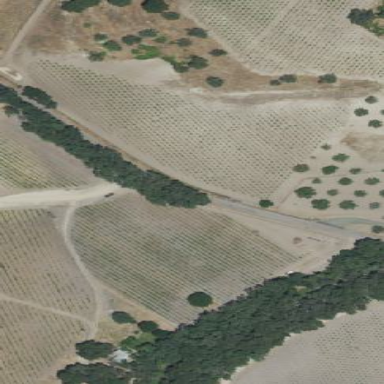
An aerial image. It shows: Vineyard where grapes are grown.